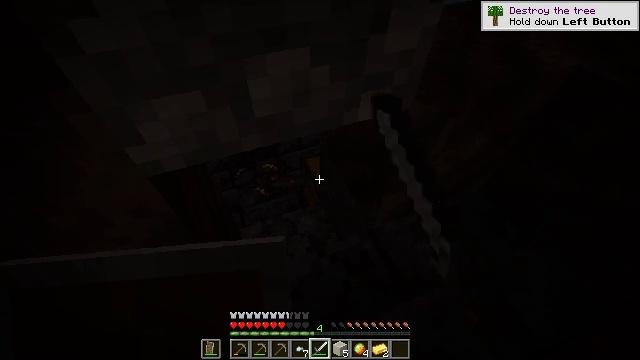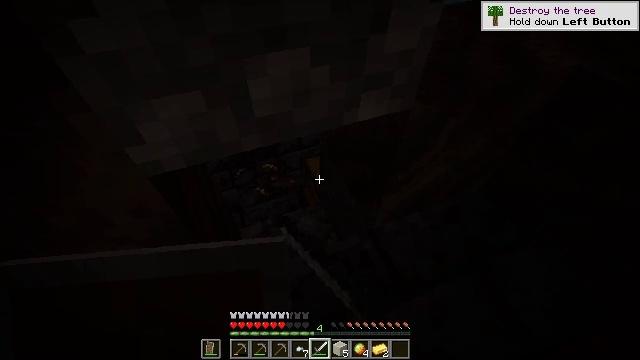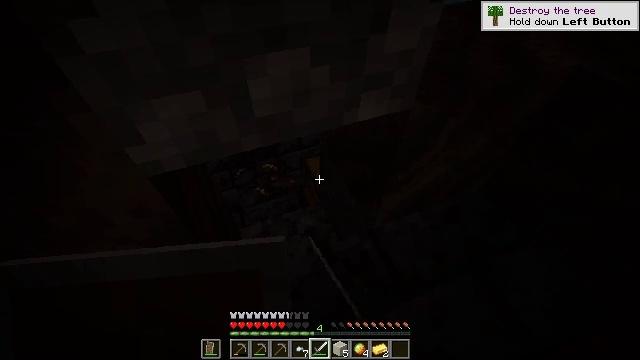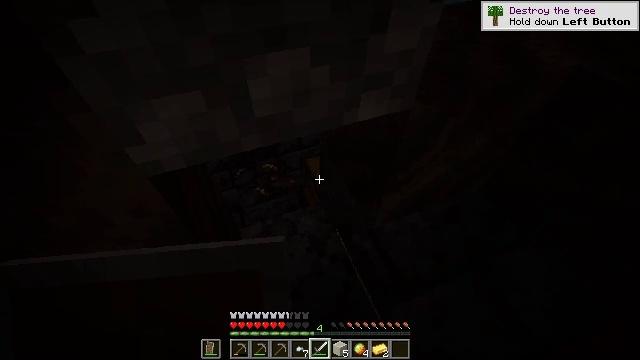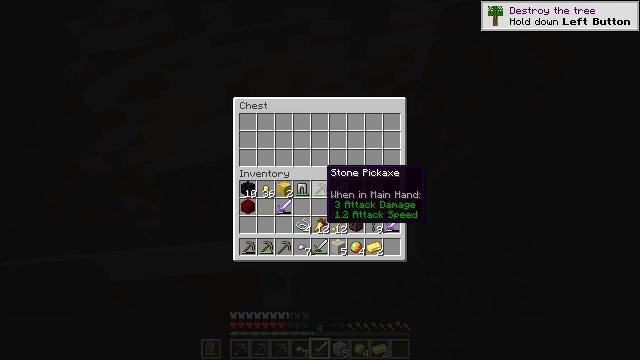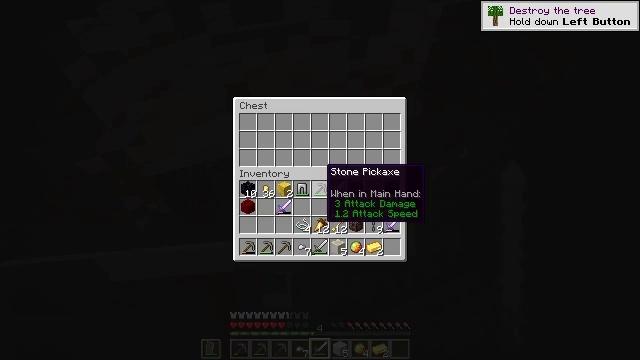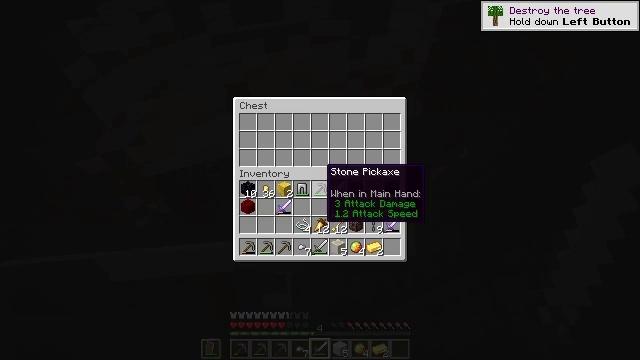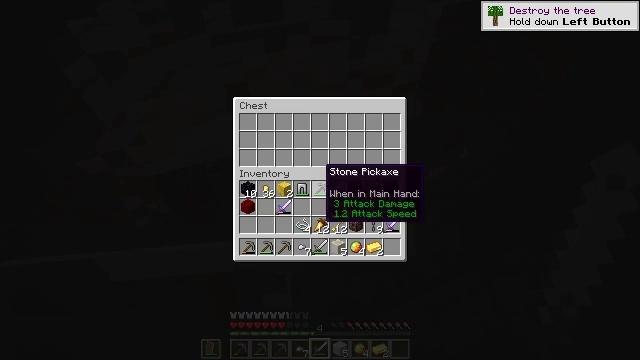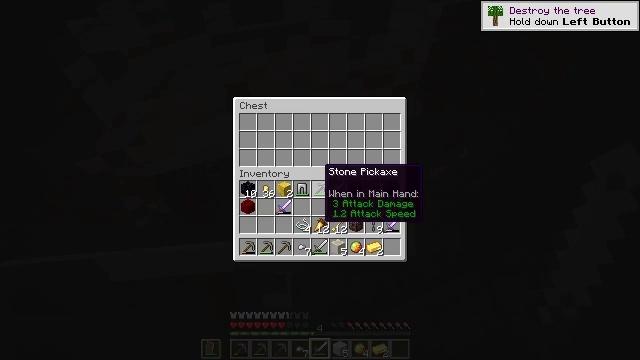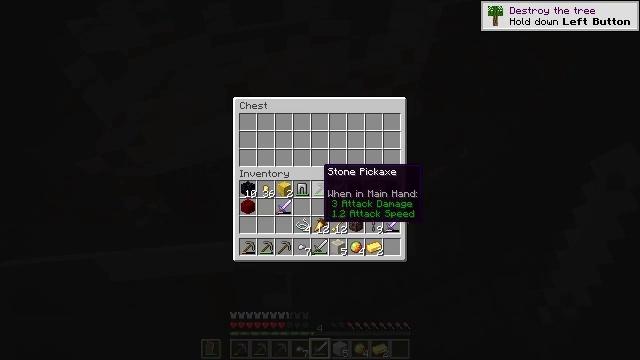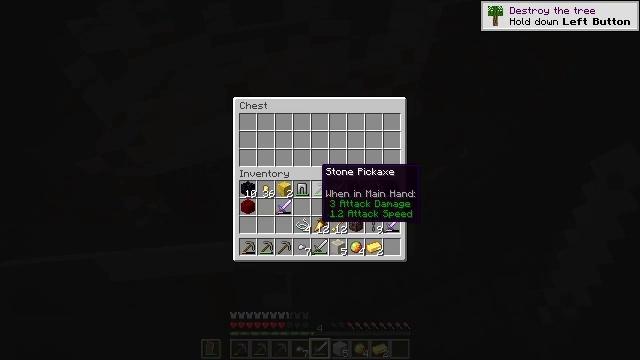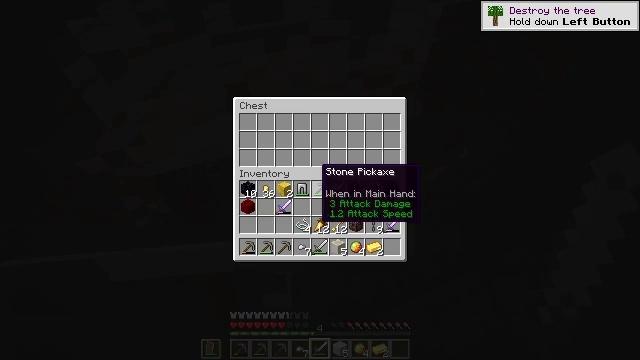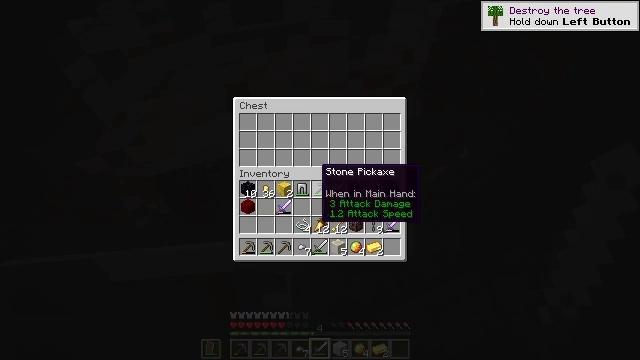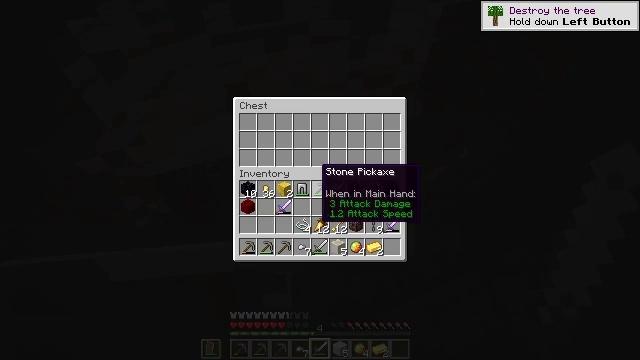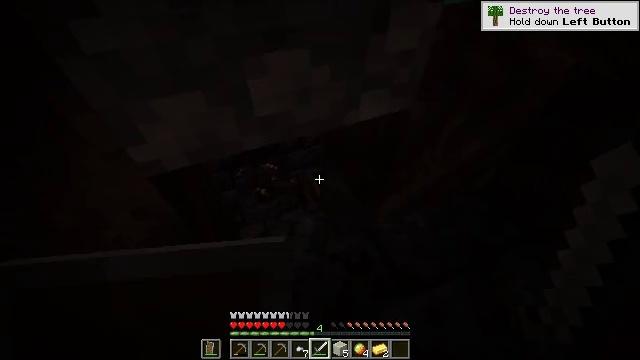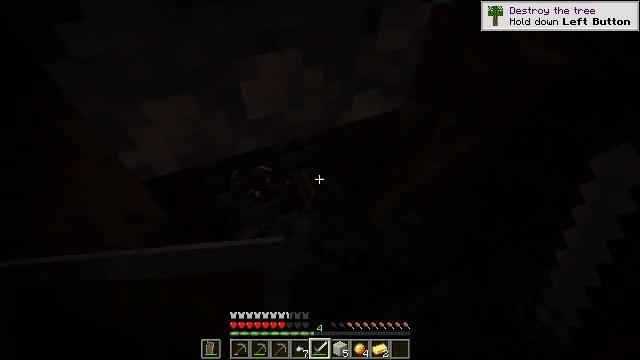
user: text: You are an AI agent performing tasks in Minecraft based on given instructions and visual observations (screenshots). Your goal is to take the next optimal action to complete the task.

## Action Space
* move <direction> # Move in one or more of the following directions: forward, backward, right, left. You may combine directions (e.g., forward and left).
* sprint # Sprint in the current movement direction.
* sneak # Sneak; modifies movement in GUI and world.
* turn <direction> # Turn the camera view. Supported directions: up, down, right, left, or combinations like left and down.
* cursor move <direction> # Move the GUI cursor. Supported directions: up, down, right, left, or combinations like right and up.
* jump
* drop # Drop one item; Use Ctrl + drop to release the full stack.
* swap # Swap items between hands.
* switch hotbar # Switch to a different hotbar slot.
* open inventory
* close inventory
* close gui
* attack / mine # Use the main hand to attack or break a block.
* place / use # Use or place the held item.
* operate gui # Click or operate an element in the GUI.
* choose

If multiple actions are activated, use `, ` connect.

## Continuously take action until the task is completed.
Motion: motion action
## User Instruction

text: Mine polished blackstone bricks.
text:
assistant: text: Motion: use / place
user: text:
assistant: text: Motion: use / place
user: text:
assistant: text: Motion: no_op
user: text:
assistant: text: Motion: no_op
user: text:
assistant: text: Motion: no_op
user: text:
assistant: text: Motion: no_op
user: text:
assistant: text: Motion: no_op
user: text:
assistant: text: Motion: no_op
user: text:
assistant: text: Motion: no_op
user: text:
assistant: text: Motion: no_op
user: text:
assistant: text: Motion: no_op
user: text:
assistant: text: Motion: no_op
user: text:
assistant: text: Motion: no_op
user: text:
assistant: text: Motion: no_op
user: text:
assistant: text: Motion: close inventory
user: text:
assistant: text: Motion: turn right, close inventory
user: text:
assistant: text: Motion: turn right and up, close inventory
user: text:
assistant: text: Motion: turn right and up
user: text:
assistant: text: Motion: turn right and up
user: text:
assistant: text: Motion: turn right and up
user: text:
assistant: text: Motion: turn left and up
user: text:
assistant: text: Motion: turn left and down
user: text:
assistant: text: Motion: no_op
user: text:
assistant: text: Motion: no_op
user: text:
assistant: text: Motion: no_op
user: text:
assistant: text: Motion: turn right and down
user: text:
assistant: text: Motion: turn up
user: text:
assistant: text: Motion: no_op
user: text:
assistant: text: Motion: turn down
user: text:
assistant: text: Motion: turn right